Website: crate-barrel
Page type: delivery-shipping
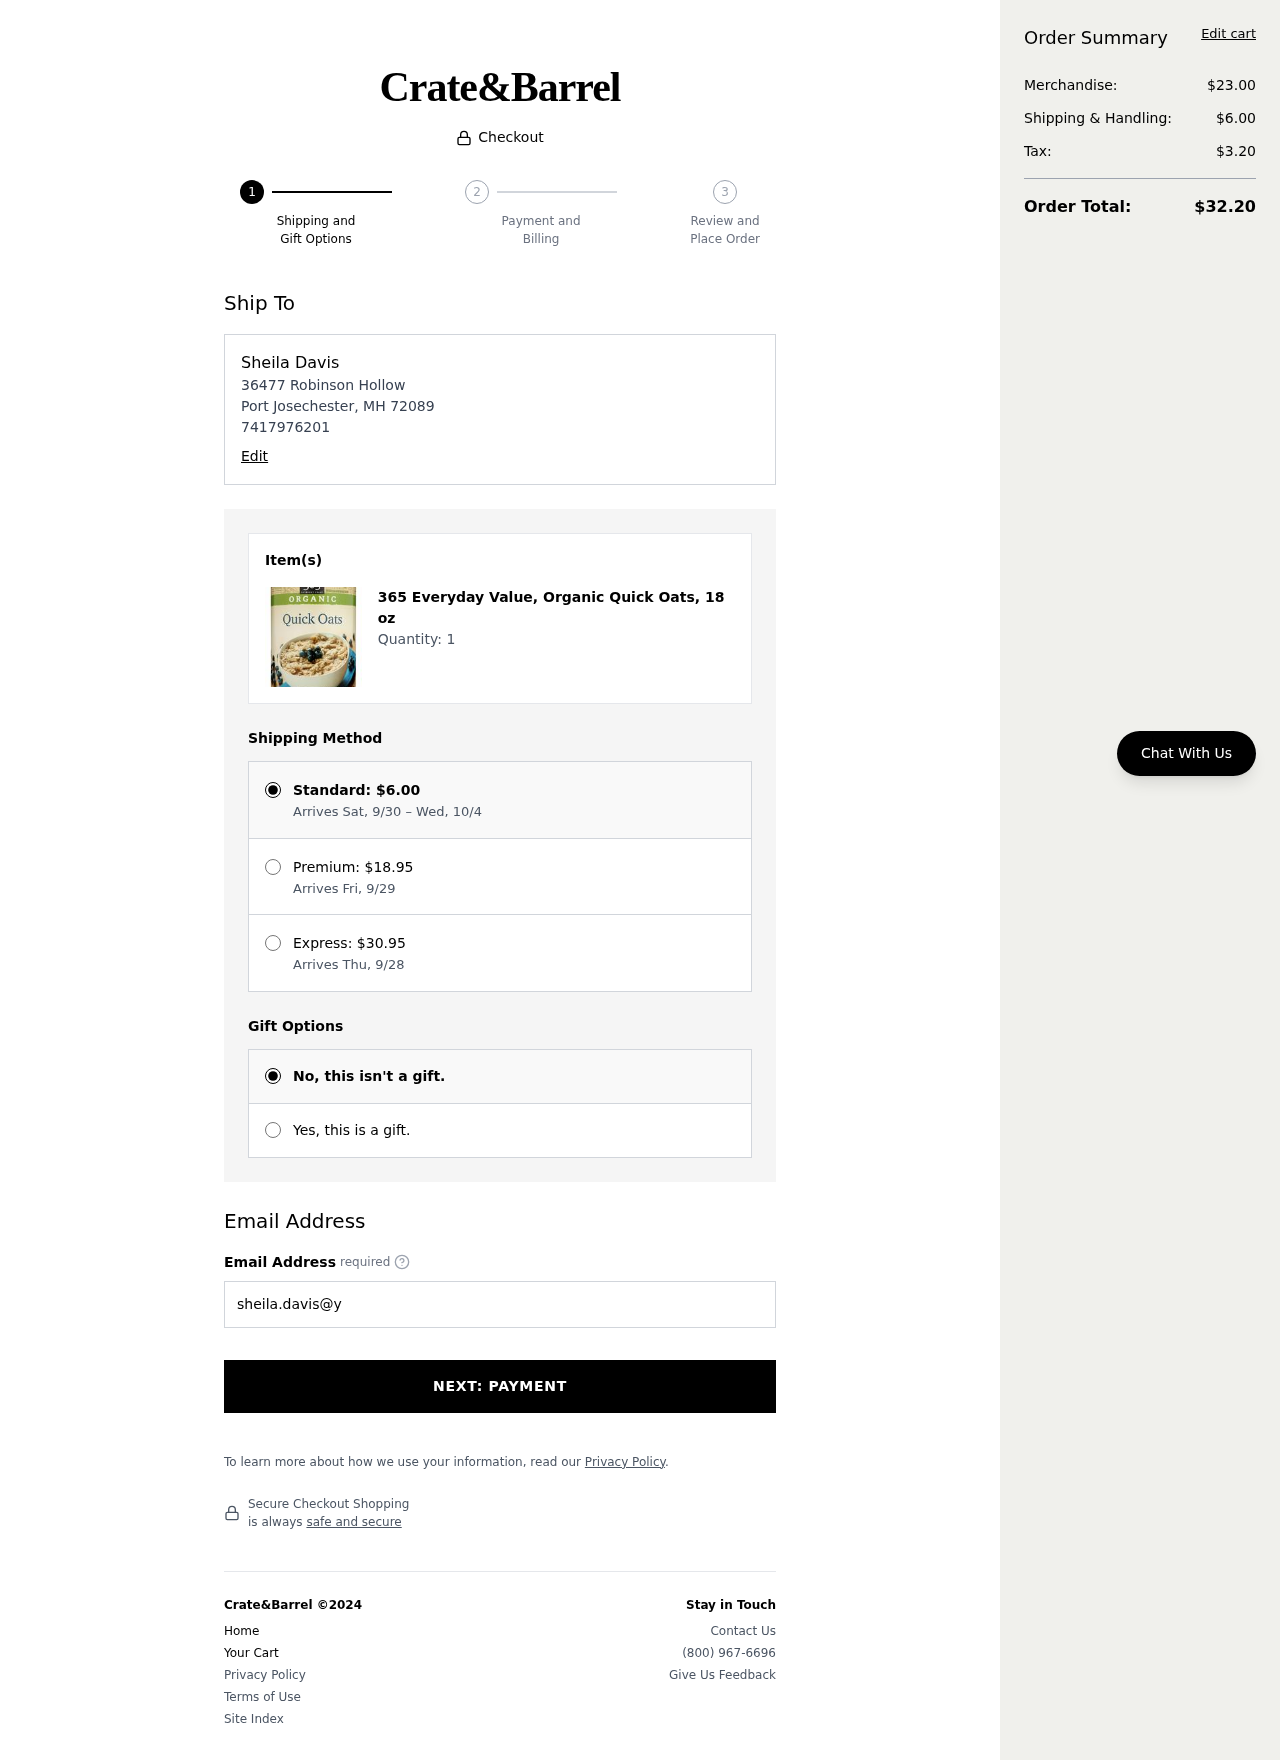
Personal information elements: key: PII_EMAIL
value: sheila.davis@yahoo.com
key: PII_FULLNAME
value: Sheila Davis
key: PII_PHONE
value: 7417976201
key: PII_STREET
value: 36477 Robinson Hollow
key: PII_CITY_STATE_ZIP
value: Port Josechester, MH 72089
Product elements: key: PRODUCT1_NAME
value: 365 Everyday Value, Organic Quick Oats, 18 oz
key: PRODUCT1_QUANTITY
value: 1
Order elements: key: ORDER_SHIPPING_COST
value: $6.00
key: ORDER_SHIPPING_DATE
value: Arrives Sat, 9/30 – Wed, 10/4
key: ORDER_PREMIUM_SHIPPING
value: $18.95
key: ORDER_PREMIUM_DATE
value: Arrives Fri, 9/29
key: ORDER_EXPRESS_SHIPPING
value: $30.95
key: ORDER_EXPRESS_DATE
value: Arrives Thu, 9/28
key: ORDER_SUBTOTAL
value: $23.00
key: ORDER_TAX
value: $3.20
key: ORDER_TOTAL
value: $32.20